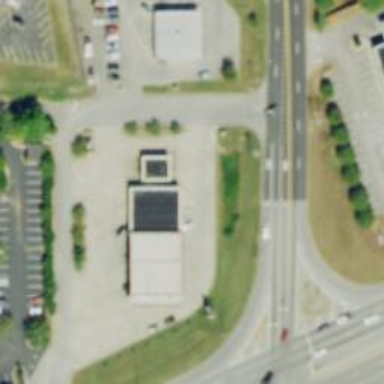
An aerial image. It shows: Fuel station.